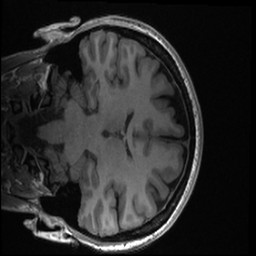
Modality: T1w
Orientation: coronal
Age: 24
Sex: female
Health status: healthy